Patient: sex M, age 36
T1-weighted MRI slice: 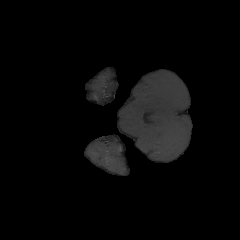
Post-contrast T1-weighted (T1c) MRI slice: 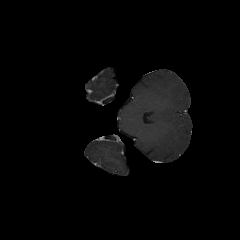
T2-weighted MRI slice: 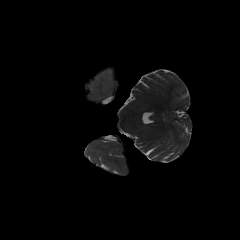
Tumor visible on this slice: no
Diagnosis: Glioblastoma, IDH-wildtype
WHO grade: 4